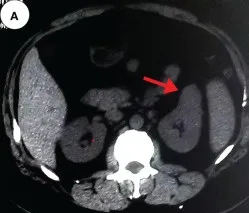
Computed tomography. These images show a 2.4 cmx2.2 cm equal-density mass in the anterior upper part of the left kidney, with poorly defined margins and a calcium density shadow in the mass [(A), red arrow.
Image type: radiology (ct)